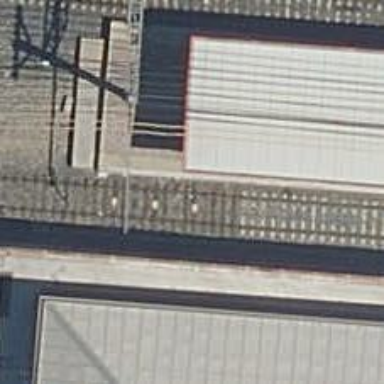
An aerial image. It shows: Stop position for public transport on the railway.